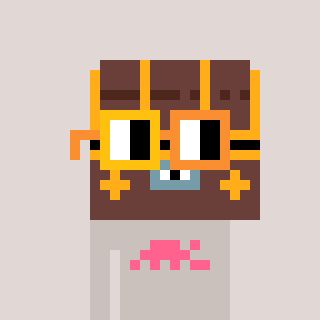
a pixel art character with square yellow and orange glasses, a treasure chest-shaped head and a foggrey-colored body on a warm background